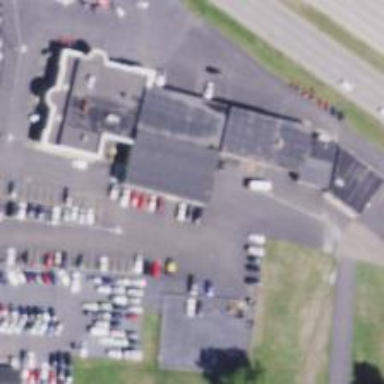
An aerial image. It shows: Building that houses car shop.